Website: apple-inc
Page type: account-selection
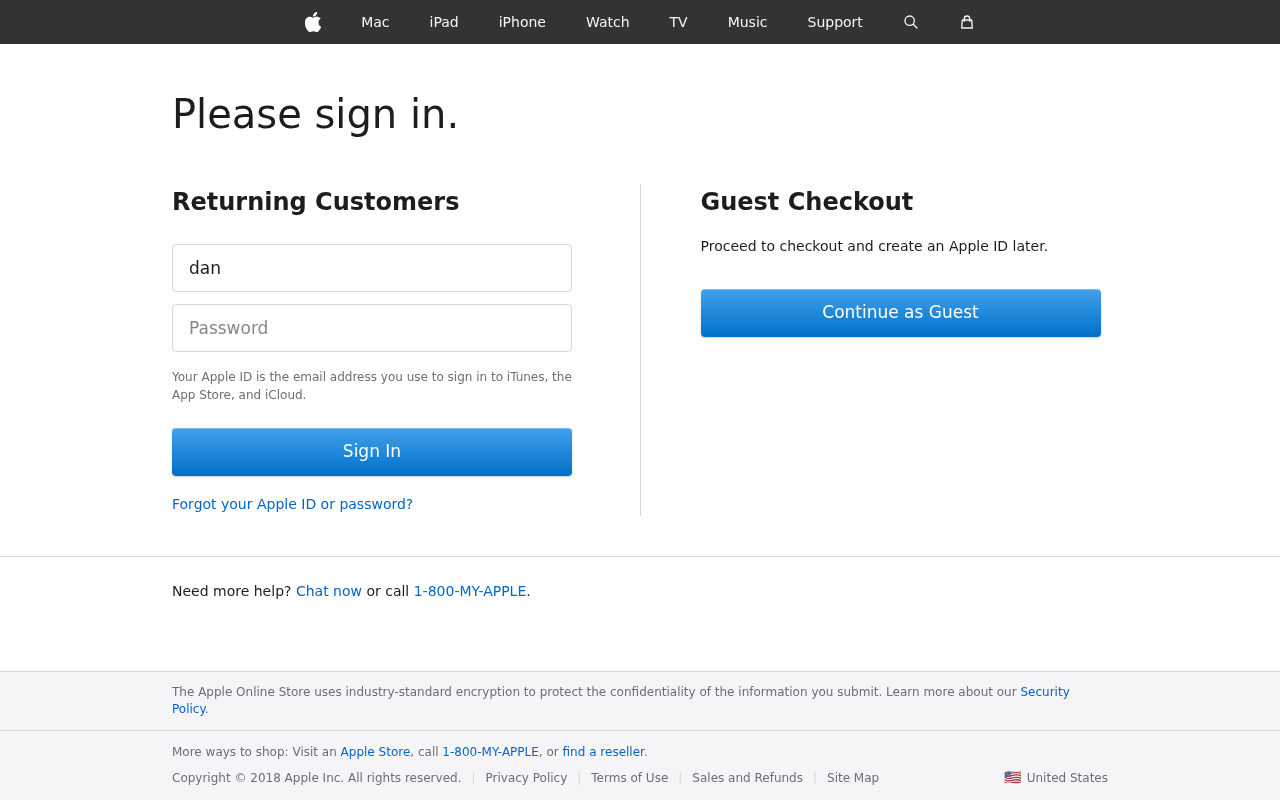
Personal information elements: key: PII_LOGIN_USERNAME
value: daniel7877